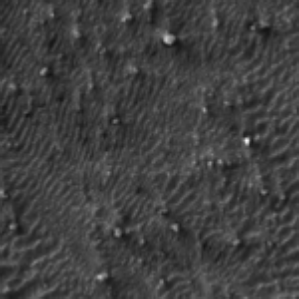
Label: frost